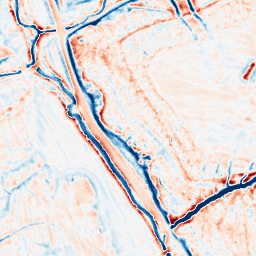
Category: edge_preserving
Decomposition family: bilateral
Decomposition parameters: d: 15
sigma_color: 25
sigma_space: 25
Upsampling method: quartic
Upsampling parameters: scale: 2
Upsampling scale: 2